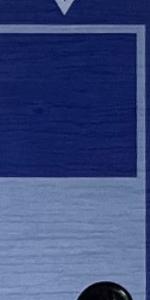
Label: Empty